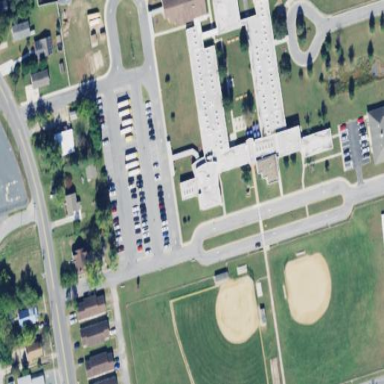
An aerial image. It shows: School building.